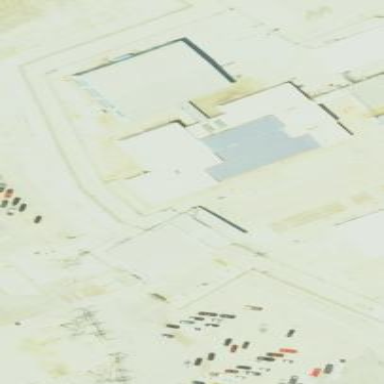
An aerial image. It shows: Industrial building.